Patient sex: F
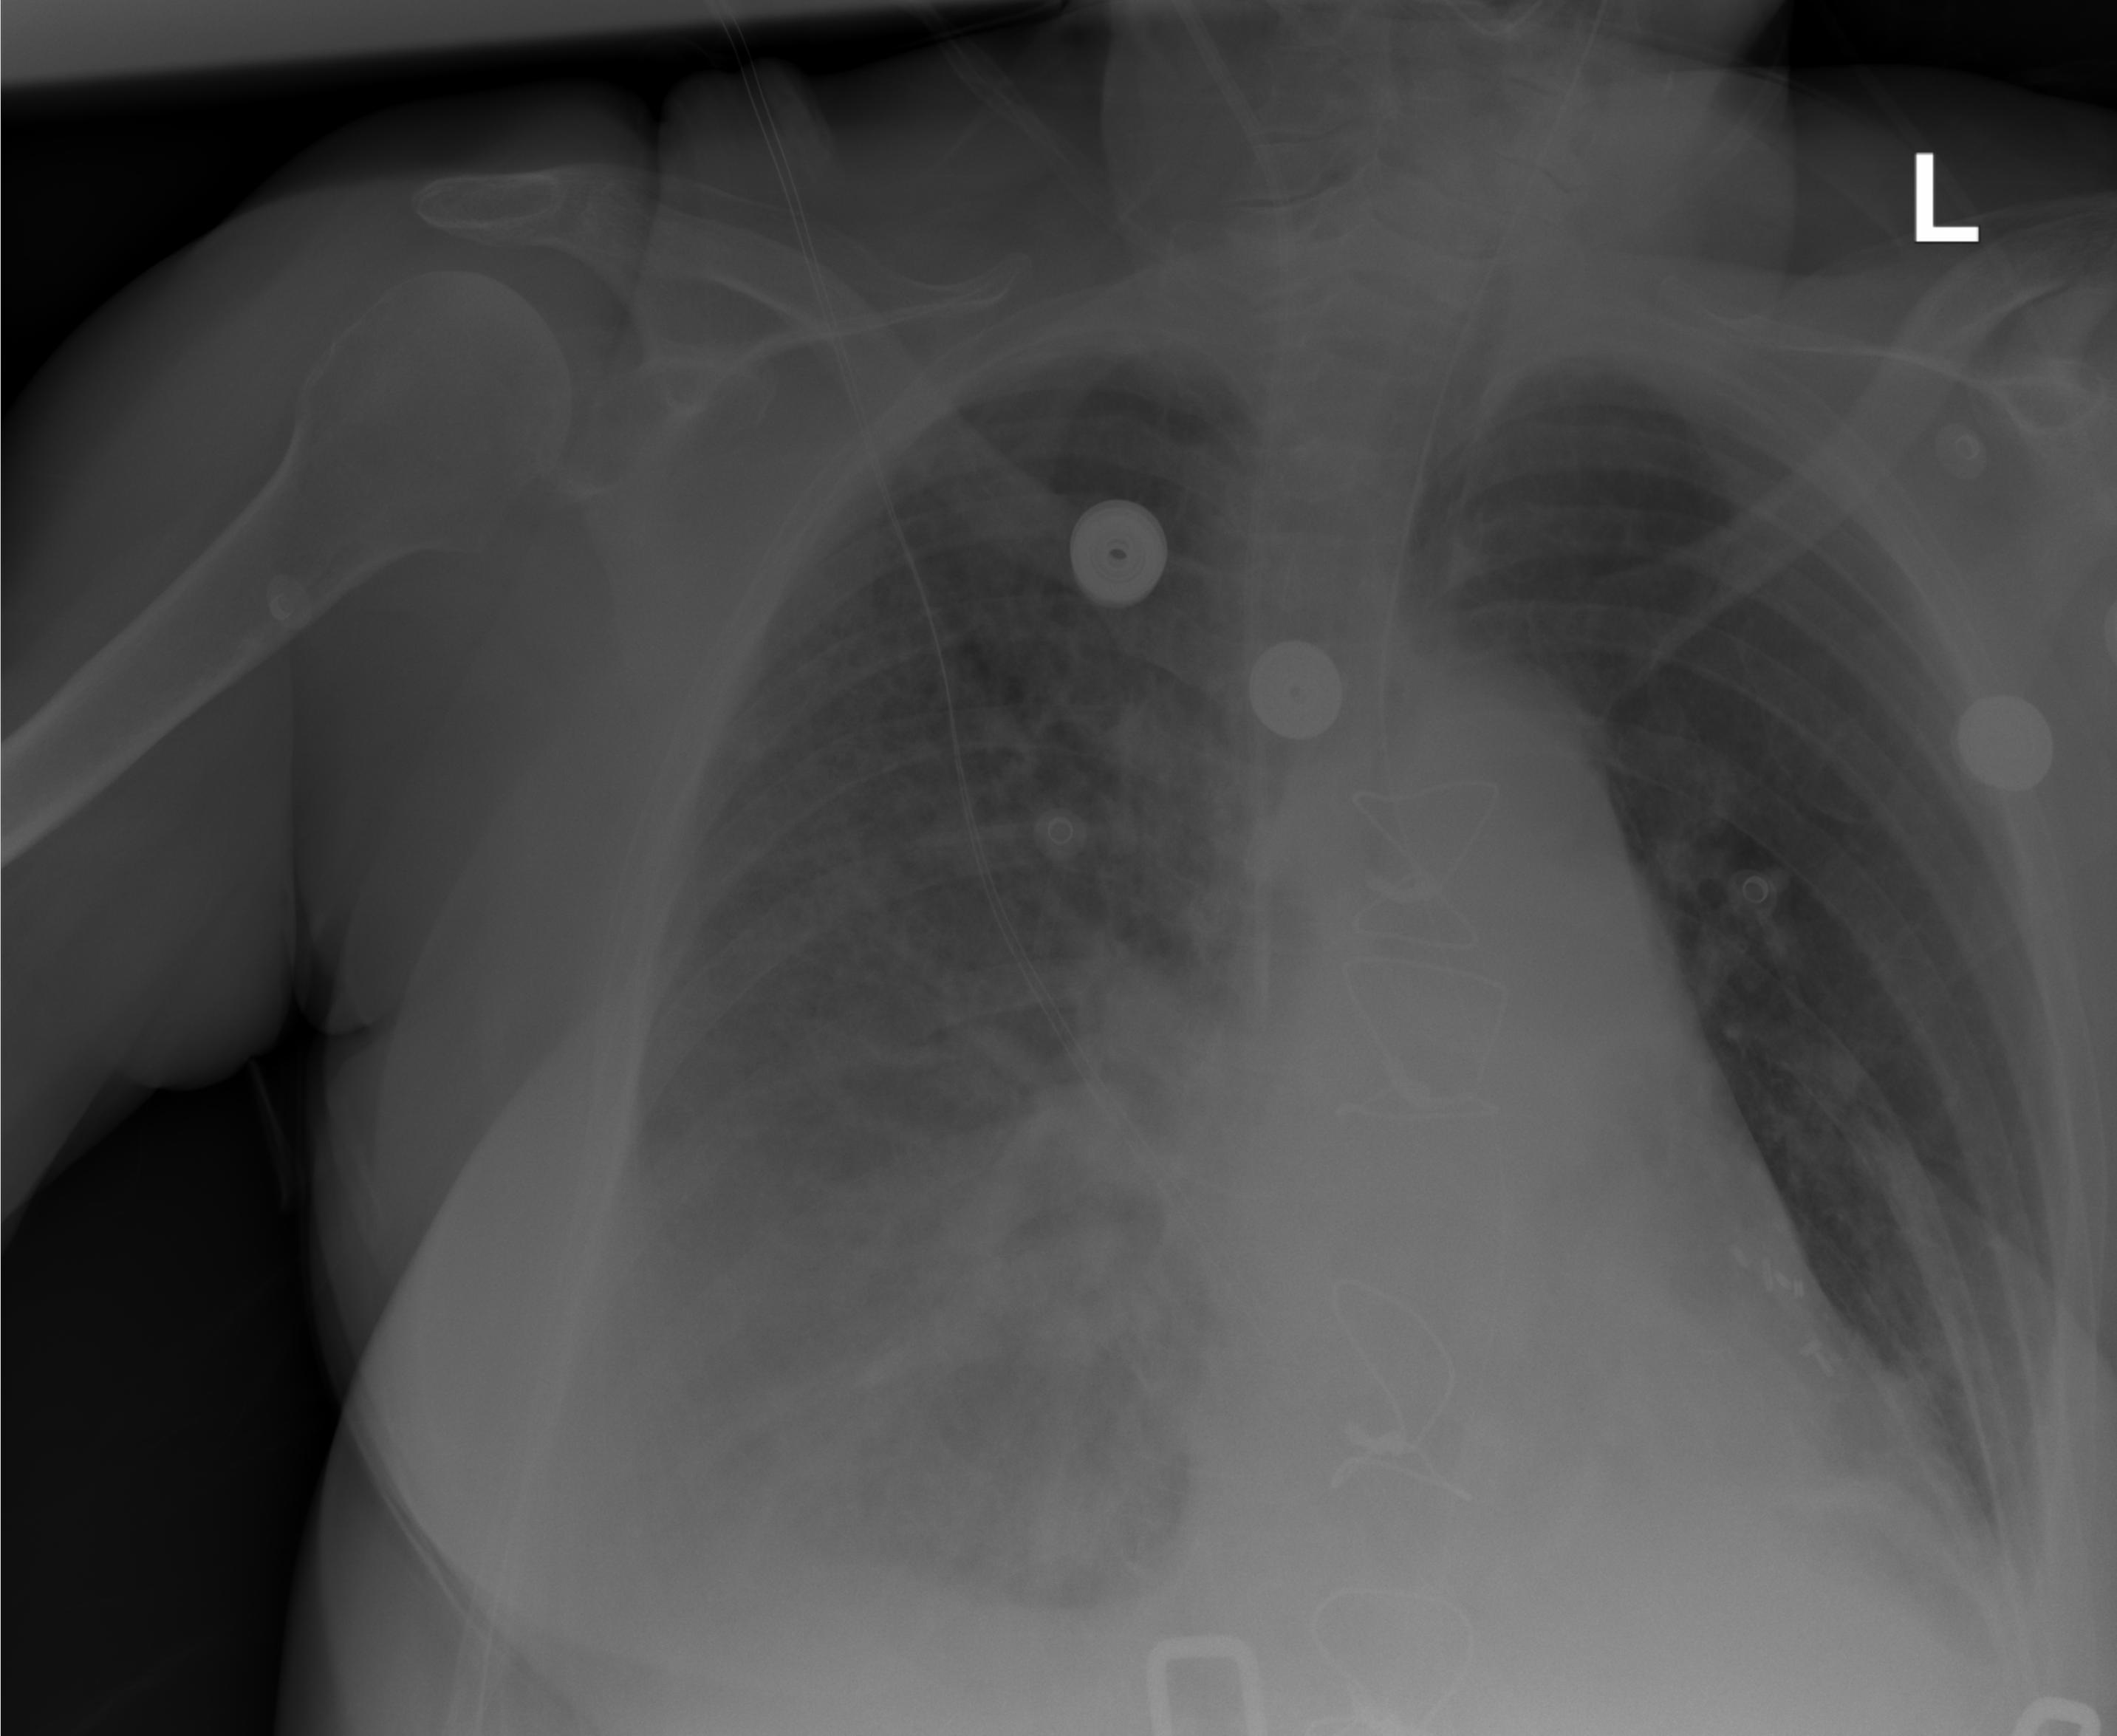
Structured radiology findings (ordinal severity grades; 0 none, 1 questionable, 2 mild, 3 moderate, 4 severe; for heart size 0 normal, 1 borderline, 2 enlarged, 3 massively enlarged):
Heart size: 0
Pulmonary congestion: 0
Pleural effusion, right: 2
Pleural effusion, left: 1
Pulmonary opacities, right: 2
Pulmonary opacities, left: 0
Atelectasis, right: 2
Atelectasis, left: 2